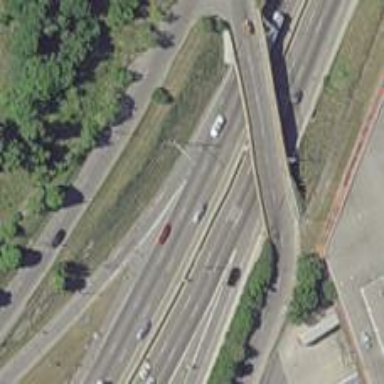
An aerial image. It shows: Asphalt motorway.